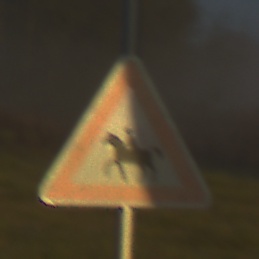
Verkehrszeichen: ReiterRechts
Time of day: SunriseSunset
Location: Outdoor (Nature)
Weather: Clear
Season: NotSpecified
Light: Natural